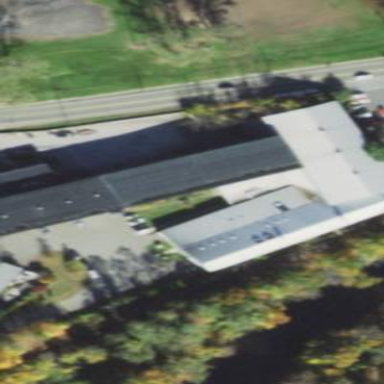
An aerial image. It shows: Gallery building.